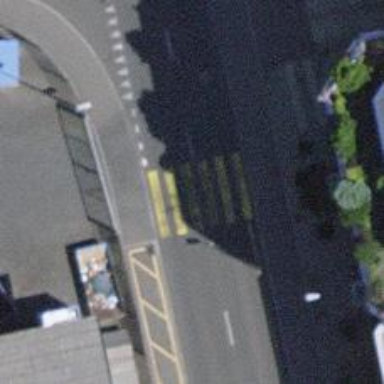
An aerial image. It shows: Uncontrolled zebra crossing with zebra markings.